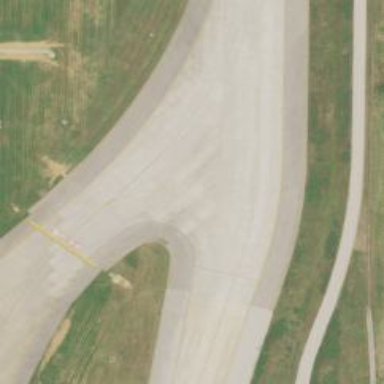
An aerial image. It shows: View of taxiway at the airport.